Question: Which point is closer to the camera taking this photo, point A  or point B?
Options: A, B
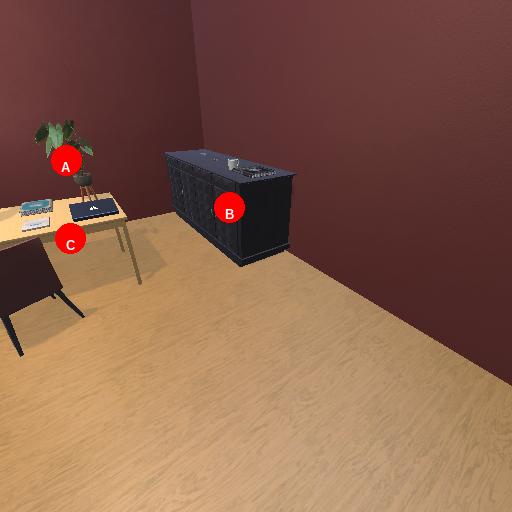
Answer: A